Interaction volume radius: 10 \u00c5
Interaction volume height: 35 \u00c5
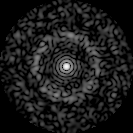
Disorder parameter: 0.8555